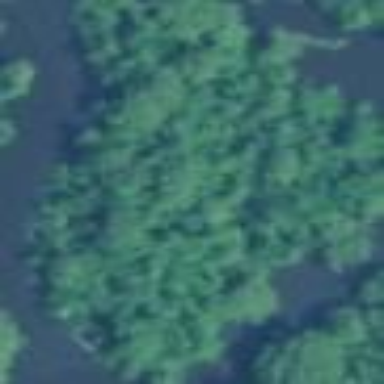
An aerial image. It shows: Swamp in wetland area.